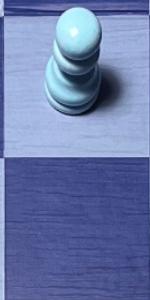
Label: Empty